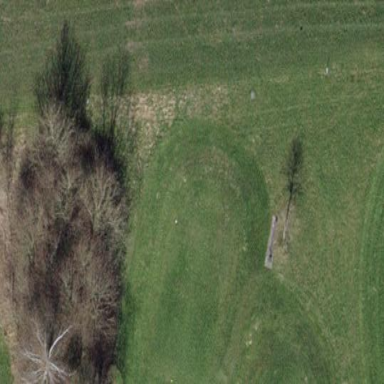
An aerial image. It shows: Golf tee on grass surface.